Field crop: tomato
Growth stage: 2
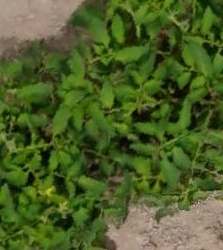
Species: tomato